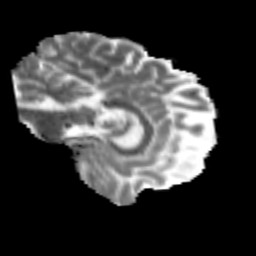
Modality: MD
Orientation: sagittal
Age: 29
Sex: male
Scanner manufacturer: siemens
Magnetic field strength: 3 T
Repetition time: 3.5 s
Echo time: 0.125 s